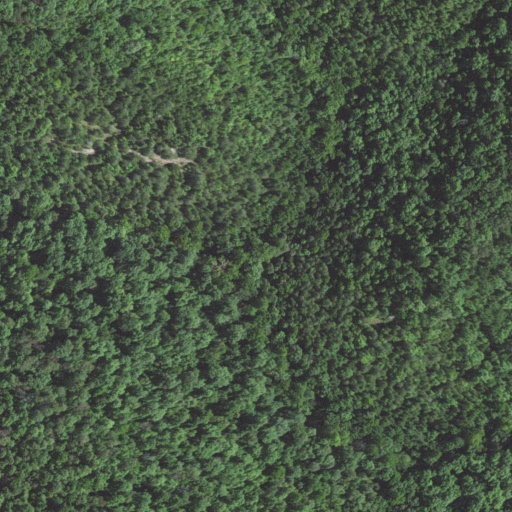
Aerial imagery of valley in Arkansas named Gulf Hollow containing deciduous forest, mixed forest, and evergreen forest